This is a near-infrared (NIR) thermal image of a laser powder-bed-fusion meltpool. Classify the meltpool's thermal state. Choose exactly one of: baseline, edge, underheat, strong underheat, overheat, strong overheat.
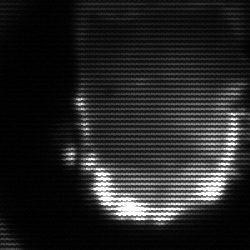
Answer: baseline